Question: I'm implementing a ListBox whose ItemsPanel is a WrapPanel <URL>, but there's a twist: my ItemsSource is a CollectionView. With a 'GroupStyle' applied to my ListBox, the wrapping shown in that question doesn't work: the groups are always displayed vertically.
<URL>ing on my app, here's why:

As you can see, the WrapPanel, defined as my ListBox's ItemsPanelTemplate, appears in the ItemsPresenter each GroupItem; an implicit, vertically-oriented StackPanel (top item in the pink box) is created to contain the GroupItems themselves.
To illustrate what I'm actually doing with my ListBox and the CollectionView grouping, let me post a little XAML:
'''
<Grid>
<ListBox ItemsSource="{Binding}"
ScrollViewer.VerticalScrollBarVisibility="Disabled"
SelectionMode="Multiple"
ItemContainerStyle="{StaticResource itemStyle}">
<ListBox.GroupStyle>
<GroupStyle>
<GroupStyle.HeaderTemplate>
<DataTemplate>
<TextBlock Text="{Binding Name}" FontWeight="Bold"/>
</DataTemplate>
</GroupStyle.HeaderTemplate>
</GroupStyle>
</ListBox.GroupStyle>
<ListBox.ItemTemplate>
<DataTemplate DataType="{x:Type WpfApplication1:Item}">
<StackPanel Orientation="Vertical">
<TextBlock Text="{Binding Name}" FontSize="10"/>
<TextBlock Text="{Binding Amount, StringFormat={}{0:C}}" FontSize="10"/>
</StackPanel>
</DataTemplate>
</ListBox.ItemTemplate>
<ListBox.ItemsPanel>
<ItemsPanelTemplate>
<WrapPanel Orientation="Vertical"/>
</ItemsPanelTemplate>
</ListBox.ItemsPanel>
</ListBox>
</Grid>
'''
The 'GroupStyle' is at the heart of it: if you remove that, the GroupItems don't get rendered, and the WrapPanel (which you can see appearing beneath the GroupItem in the screenshot above) appears in place of (StackPanel) 98 in the screenshot.
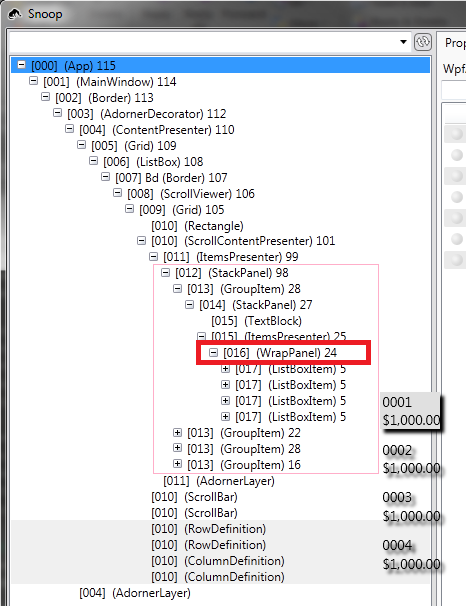
Answer: This behavior only seems to occur if you have defined a HeaderTemplate in the GroupStyle.
It can be corrected by setting the GroupStyle.Panel property to contain a WrapPanel:
'''
<ListBox.GroupStyle>
<GroupStyle>
<GroupStyle.HeaderTemplate>
<DataTemplate>
<TextBlock Text="{Binding Name}" FontWeight="Bold"/>
</DataTemplate>
</GroupStyle.HeaderTemplate>
<GroupStyle.Panel>
<ItemsPanelTemplate>
<WrapPanel></WrapPanel>
</ItemsPanelTemplate>
</GroupStyle.Panel>
</GroupStyle>
</ListBox.GroupStyle>
'''
It will look something like this: